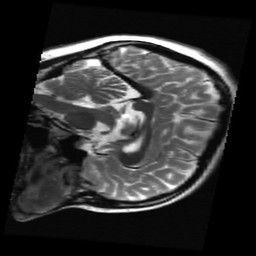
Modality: T2w
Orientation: sagittal
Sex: female
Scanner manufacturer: ge
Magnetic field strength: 3 T
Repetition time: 5 s
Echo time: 0.1012 s